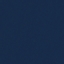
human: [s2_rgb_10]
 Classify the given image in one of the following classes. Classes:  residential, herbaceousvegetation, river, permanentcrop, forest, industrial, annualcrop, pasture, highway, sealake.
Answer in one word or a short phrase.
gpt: SeaLake